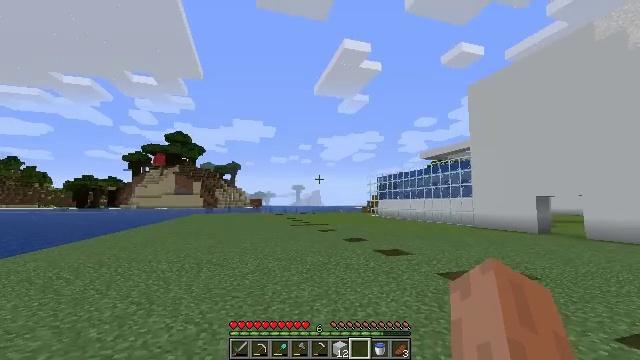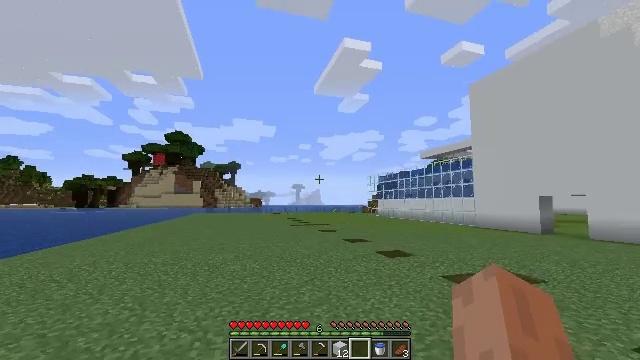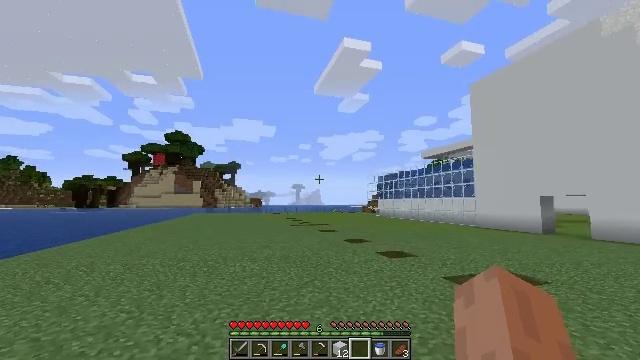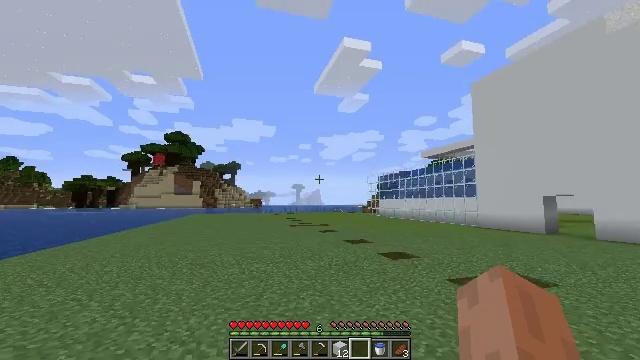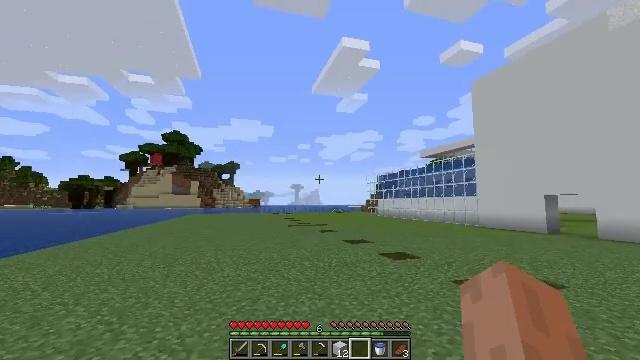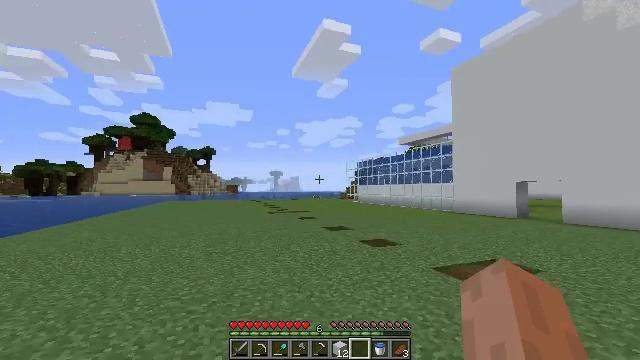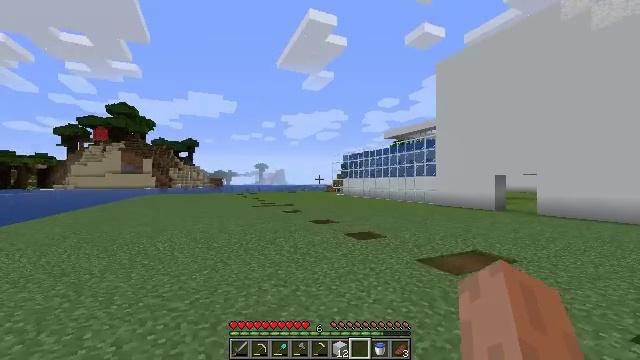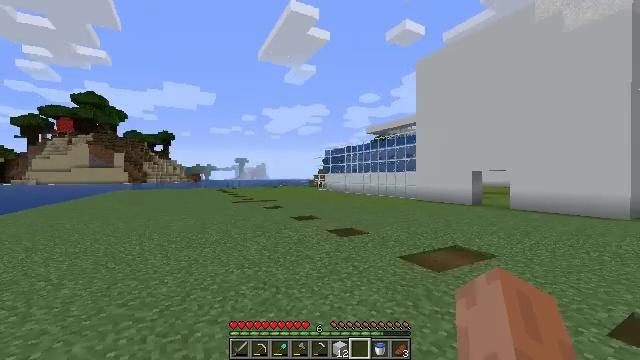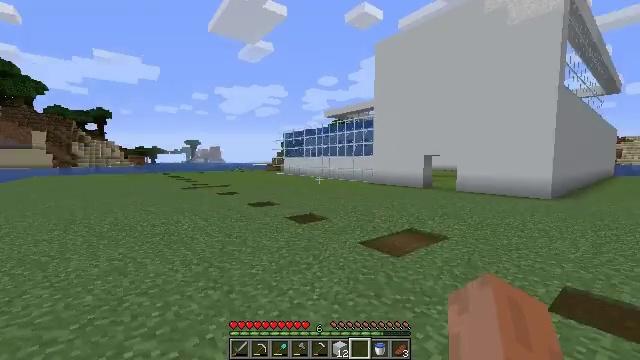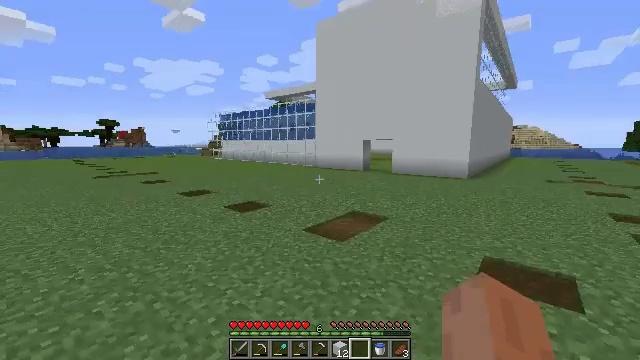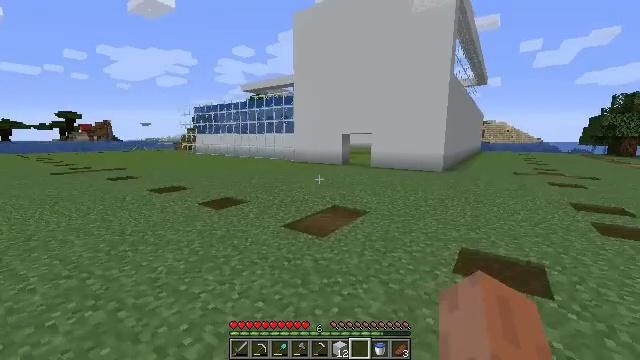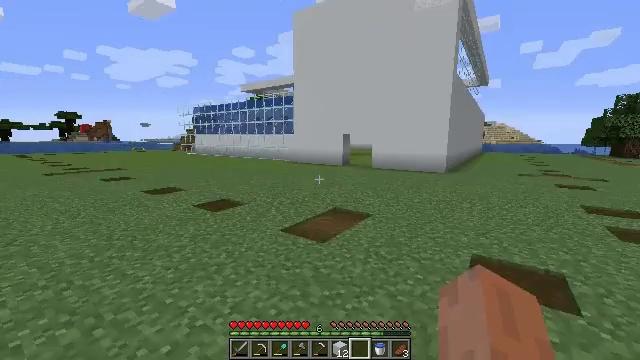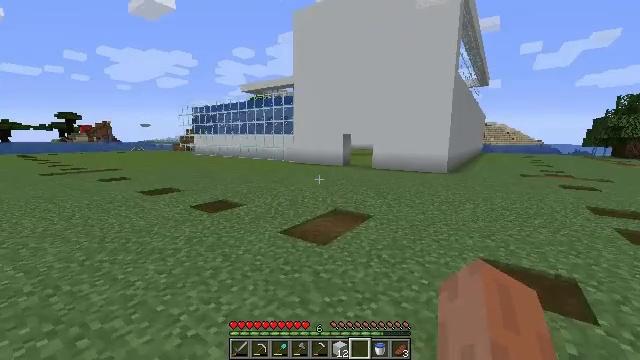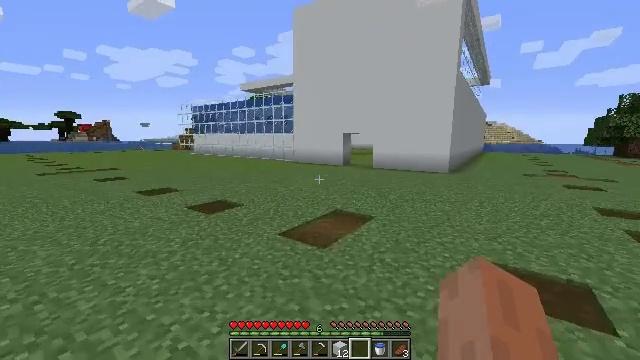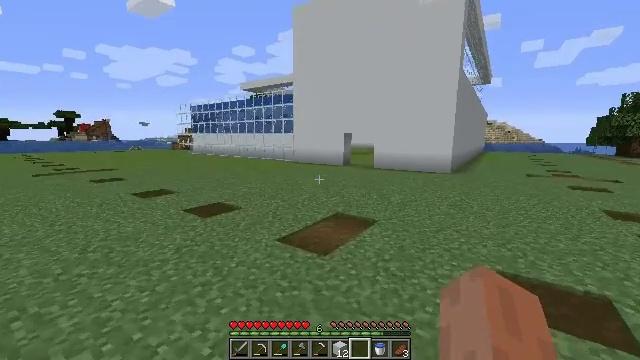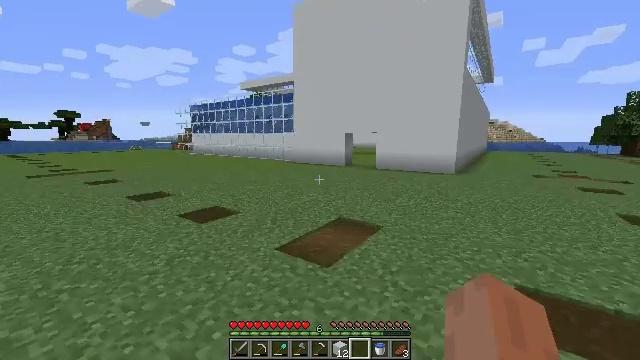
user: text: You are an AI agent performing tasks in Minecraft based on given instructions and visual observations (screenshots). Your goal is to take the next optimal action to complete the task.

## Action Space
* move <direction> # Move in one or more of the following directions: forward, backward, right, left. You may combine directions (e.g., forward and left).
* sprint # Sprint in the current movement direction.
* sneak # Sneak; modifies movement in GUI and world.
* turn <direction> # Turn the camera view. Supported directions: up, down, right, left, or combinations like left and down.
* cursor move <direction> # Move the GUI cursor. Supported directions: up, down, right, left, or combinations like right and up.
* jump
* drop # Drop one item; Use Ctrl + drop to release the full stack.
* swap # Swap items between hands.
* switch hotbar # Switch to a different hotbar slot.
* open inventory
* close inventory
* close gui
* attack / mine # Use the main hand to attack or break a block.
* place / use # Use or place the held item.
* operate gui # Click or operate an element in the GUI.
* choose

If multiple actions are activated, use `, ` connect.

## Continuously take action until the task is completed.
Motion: motion action
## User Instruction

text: drop white concrete
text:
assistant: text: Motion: move forward
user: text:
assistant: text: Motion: move forward
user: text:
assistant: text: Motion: move forward
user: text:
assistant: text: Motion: move forward
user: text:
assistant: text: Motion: move forward, turn right and down
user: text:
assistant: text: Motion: move forward, turn right and down
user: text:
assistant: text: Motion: move forward, turn right and down
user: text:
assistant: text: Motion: move forward, turn right and down
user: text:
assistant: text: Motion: move forward, turn right and down
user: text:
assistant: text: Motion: move forward, turn right and down
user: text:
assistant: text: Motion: move forward
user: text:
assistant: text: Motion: move forward
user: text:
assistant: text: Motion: move forward
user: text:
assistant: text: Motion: move forward
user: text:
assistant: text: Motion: move forward
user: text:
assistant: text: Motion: move forward, close inventory
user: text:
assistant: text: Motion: move forward, close inventory
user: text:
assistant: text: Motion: move forward, turn right and down, close inventory
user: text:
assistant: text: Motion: move forward, turn right and down
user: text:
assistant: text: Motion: turn right
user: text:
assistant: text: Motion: no_op
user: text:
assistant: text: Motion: no_op
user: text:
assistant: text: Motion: no_op
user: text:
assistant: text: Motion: sneak
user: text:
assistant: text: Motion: sneak
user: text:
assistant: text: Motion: sneak
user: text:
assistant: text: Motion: sneak
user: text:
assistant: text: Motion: sneak
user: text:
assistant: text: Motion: sneak
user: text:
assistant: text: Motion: sneak, attack / mine